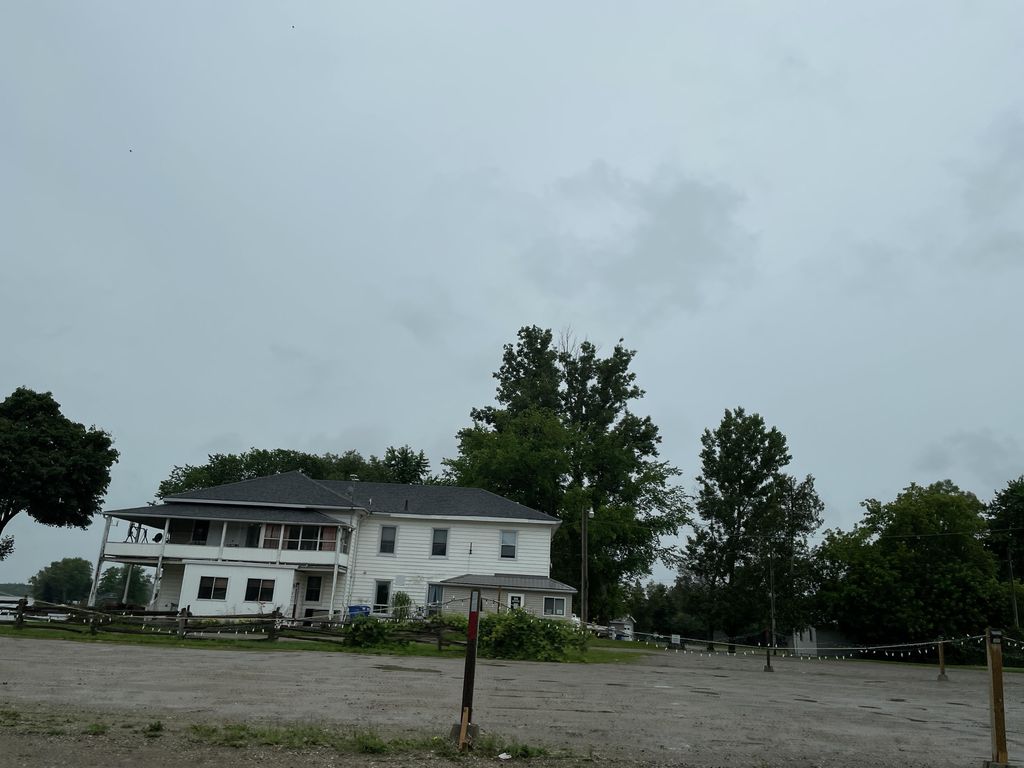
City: kitchener-waterloo